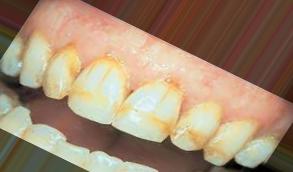
Condition: Tooth Discoloration